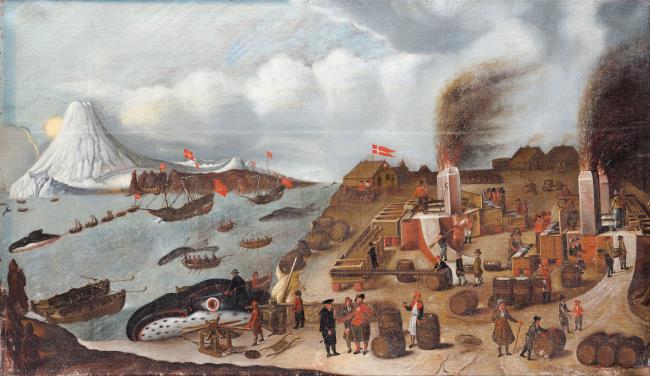
Title: Danish whaling stations on Spitsbergen
Artist: Abraham Speeck
Earliest date: 1634
Latest date: 1634
Genre: painting
Iconography: Walvis
Keywords: topography, landscape (genre), try house, whale, barrel (container), sea, mountain, island, sailing ship, row boat